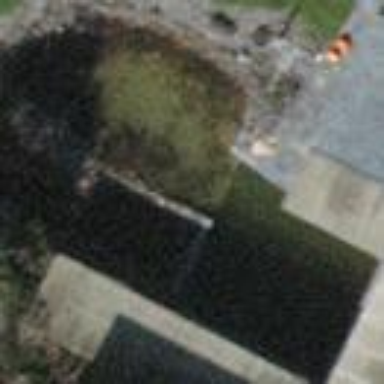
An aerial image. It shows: Swimming pool located in leisure land.